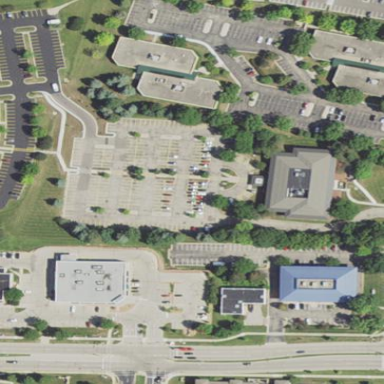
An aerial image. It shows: Parking area with surface.